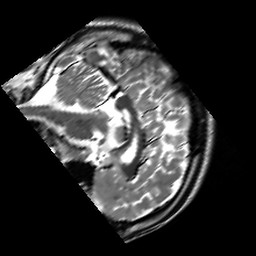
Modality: T2w
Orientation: sagittal
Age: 22
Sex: male
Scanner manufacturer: siemens
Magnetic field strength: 3 T
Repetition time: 7 s
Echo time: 0.09 s